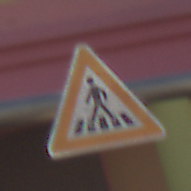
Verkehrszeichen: FussgaengerueberwegRechts
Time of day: MorningAfternoon
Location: Outdoor (Special)
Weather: PartlyCloudy
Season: NotSpecified
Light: Natural